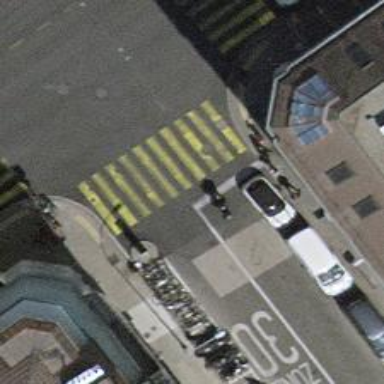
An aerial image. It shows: Crossing with traffic signals.